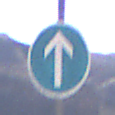
Verkehrszeichen: VorgeschriebeneFahrtrichtungGeradeaus
Umgebung: Outdoor, Nature
Tageszeit: Midday
Wetter: Clear
Licht: Natural
Jahreszeit: NotSpecified
Kontrast: HighContrast